Field crop: tomato
Growth stage: 2
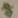
Species: solanum